Question: When exporting a SQL Database to storage our DTU capacity is reached, which essentially means that our system performance is severely compromised.

This is a problem for us as we use the export feature to backup and move our databases.
Is there a solution for this problem?
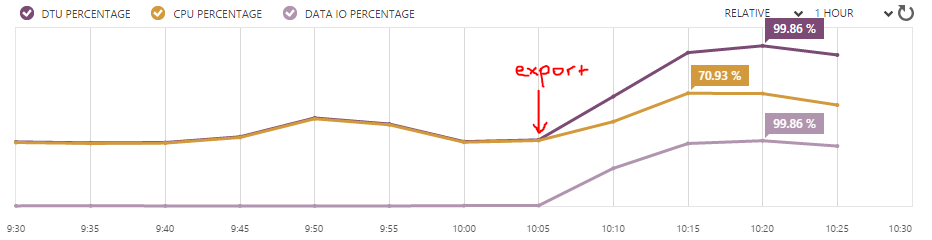
Answer: As of today (Jan, 2015) situation is as follows:
Export feature was created before these new service tiers were introduced. In order to make transactionally consistent export, the process that is running in the background is making a lot of queries to gather database info. Then it continues to do a lot of queries until the data is fully backed up. Thus in a complex (and large) database no wonder maxes out the DTUs.
There are different approaches to solve this issue:
- -
OR even better:
- - -
The latter will give you best performance and reliability.
** UPDATE (SEP 2016) **
As of today (or even earlier) all editions of Azure SQL Database do provide automatic backup and point-in-time restore. With this feature, you no longer need to make exports for the purposes of simple Backup.
Check more on the <URL> page.
Database Export, as well as the built-in Back-up and restore do give the customer Transactionaly consistent databases.